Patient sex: M
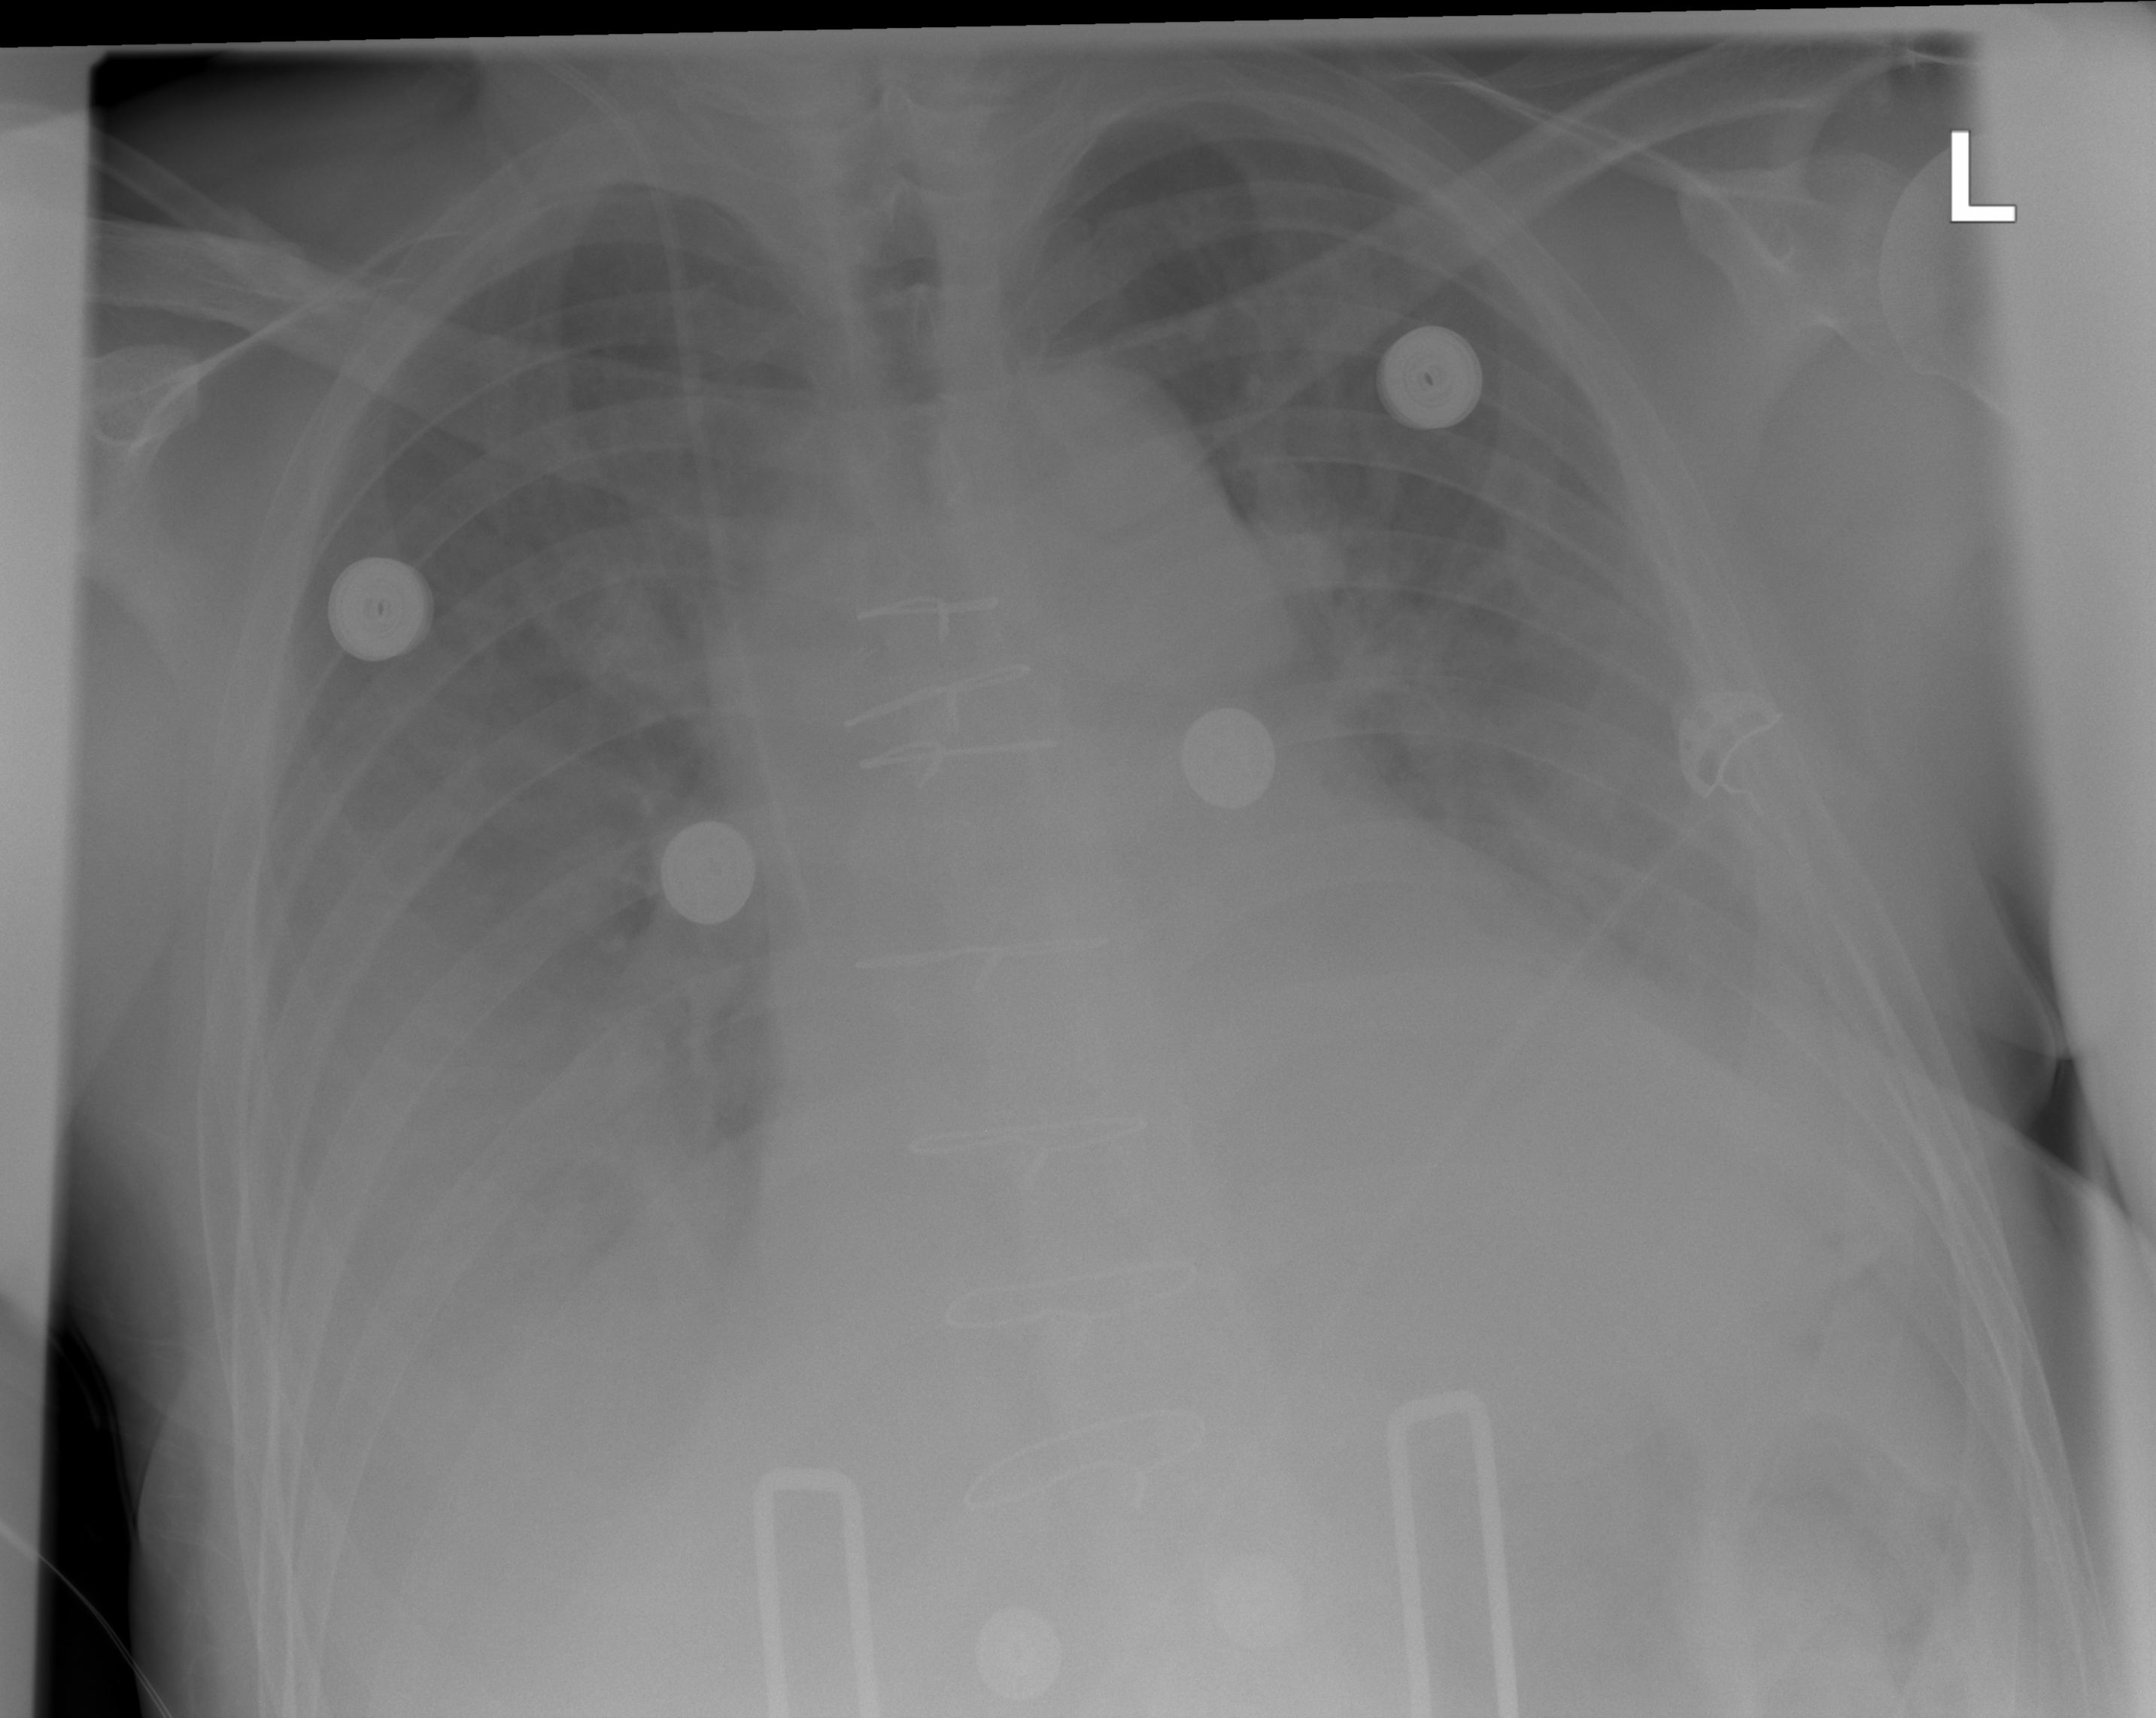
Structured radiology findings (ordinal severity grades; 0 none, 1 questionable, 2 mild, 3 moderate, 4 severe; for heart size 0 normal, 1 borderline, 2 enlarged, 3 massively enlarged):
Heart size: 2
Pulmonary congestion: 0
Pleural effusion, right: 3
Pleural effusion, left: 2
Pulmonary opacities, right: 0
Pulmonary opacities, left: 0
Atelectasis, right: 2
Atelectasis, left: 2